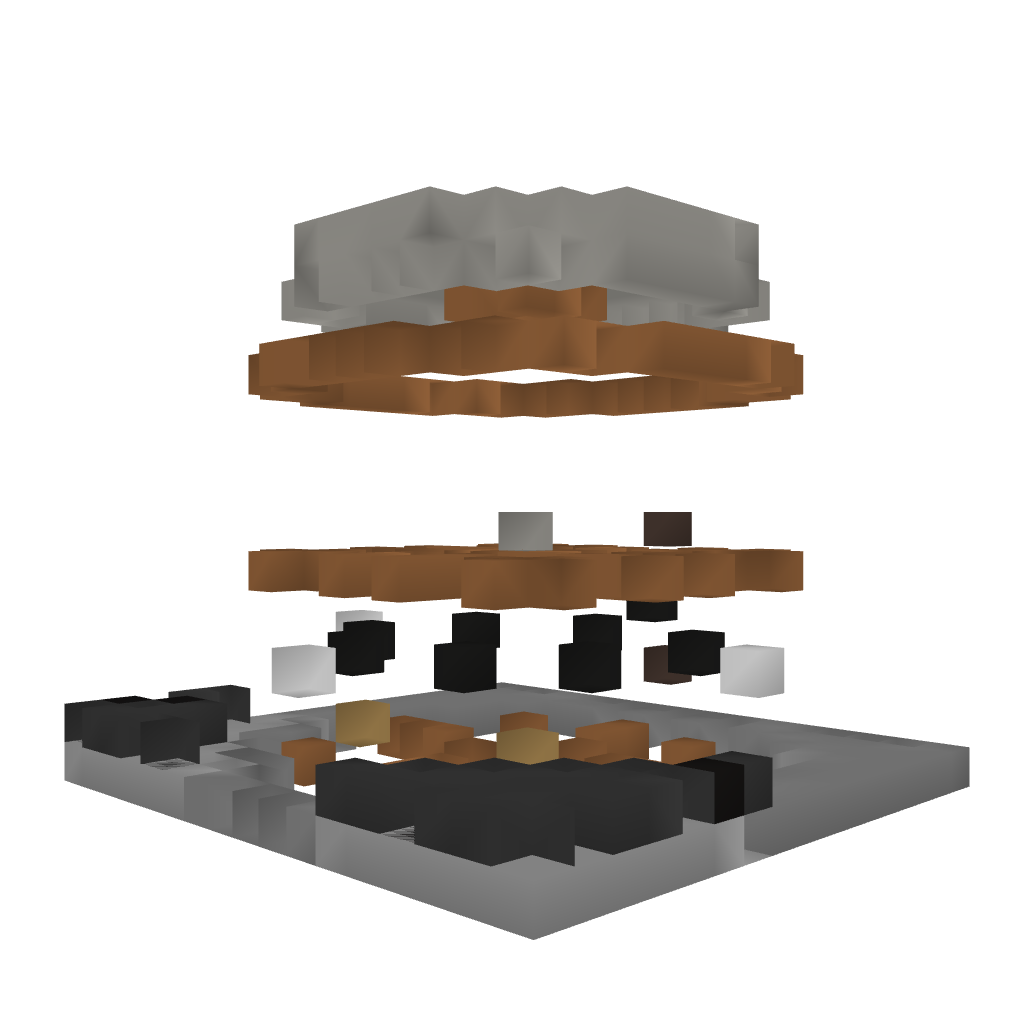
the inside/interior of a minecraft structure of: Obi's Pokecenter